Field crop: maize
Growth stage: 2
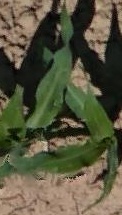
Species: maize